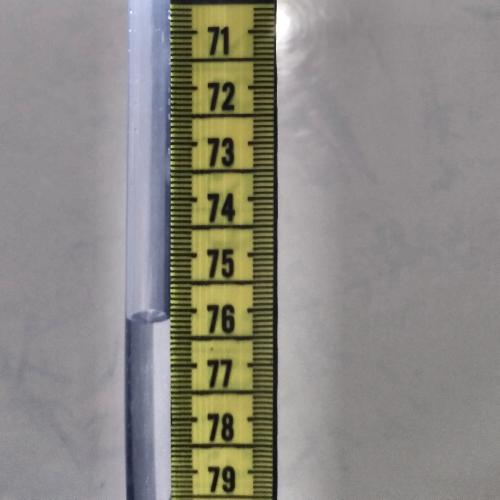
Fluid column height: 76.2 cm